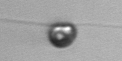
Label: flagellate